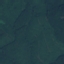
Land use / land cover: Forest